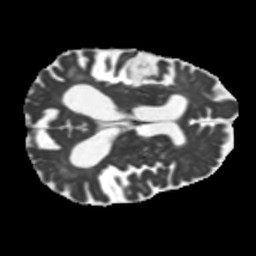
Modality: MD
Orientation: axial
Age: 69
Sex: male
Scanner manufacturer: siemens
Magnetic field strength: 3 T
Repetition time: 5.25 s
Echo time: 0.08 s